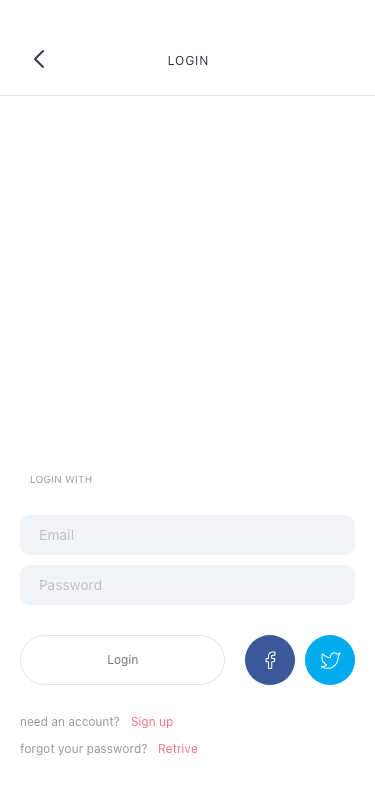
Text in this UI design:
forgot your password?
Retrive
need an account?
Sign up
LOGIN WITH
LOGIN